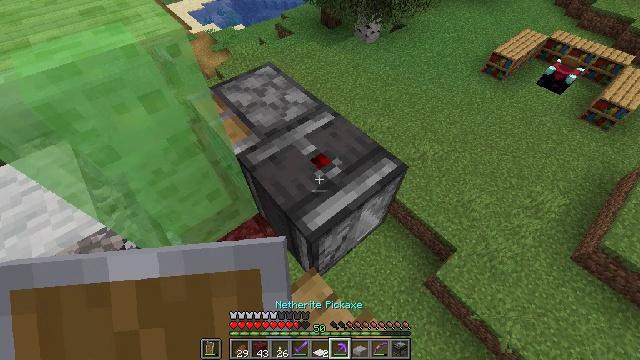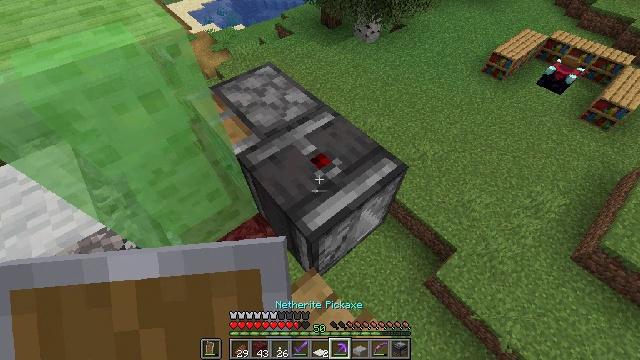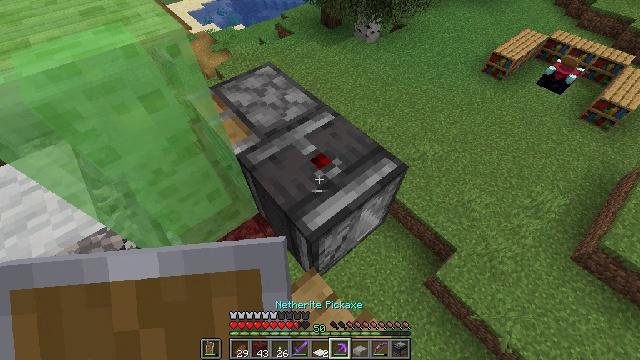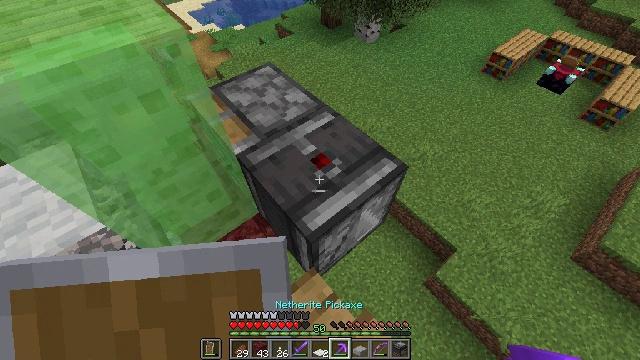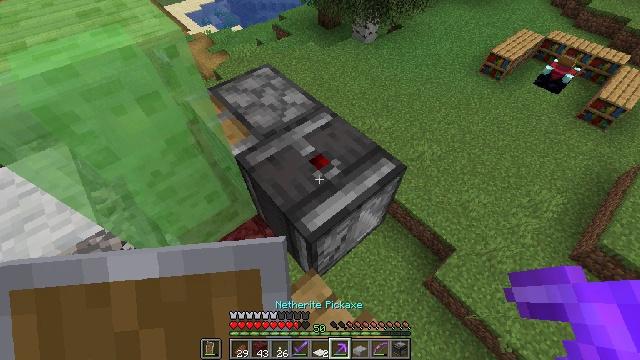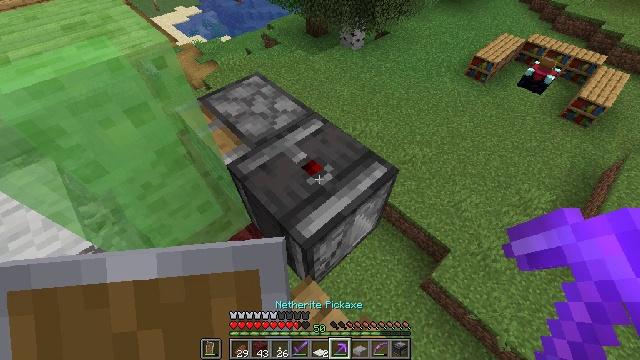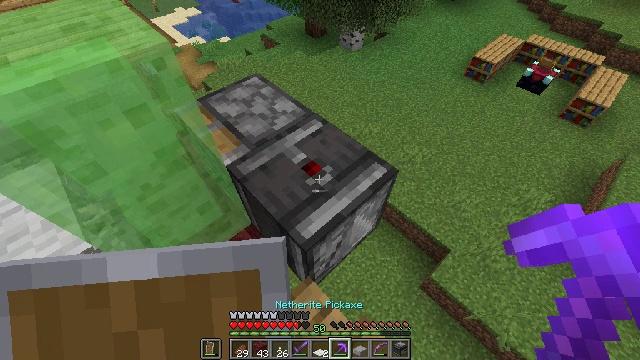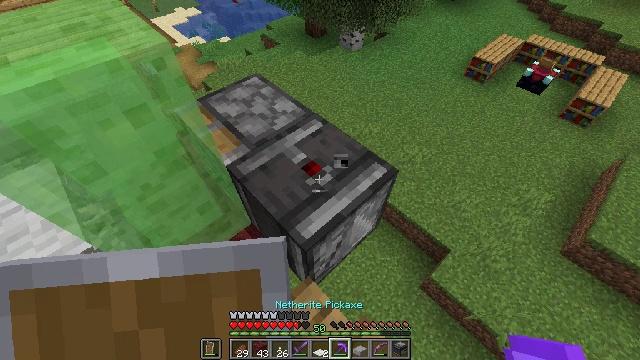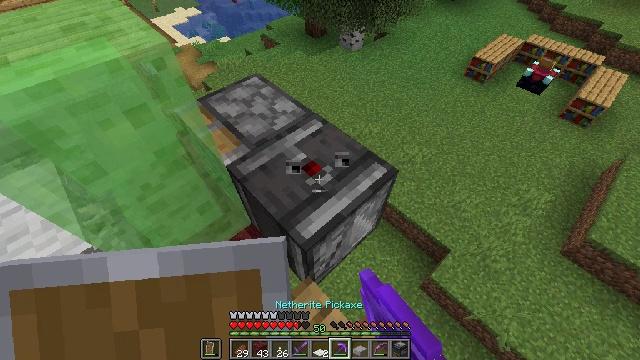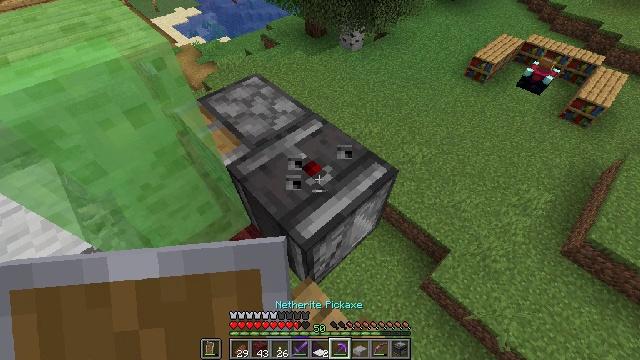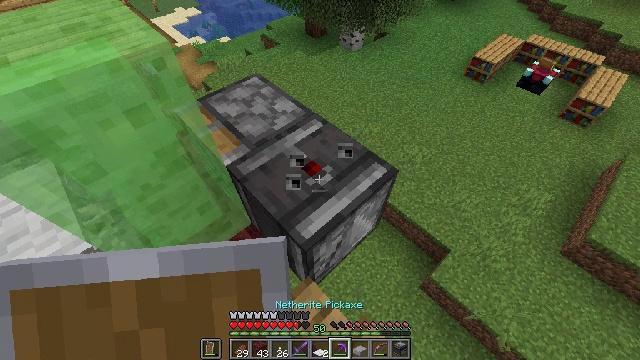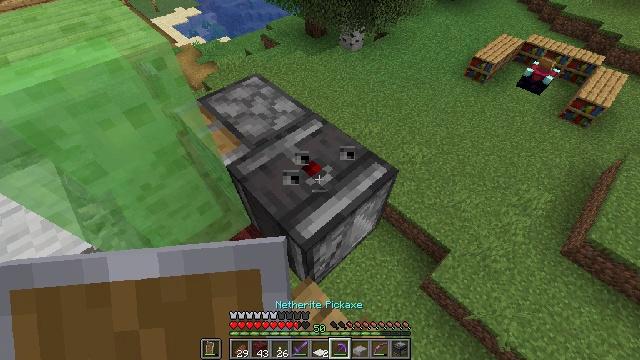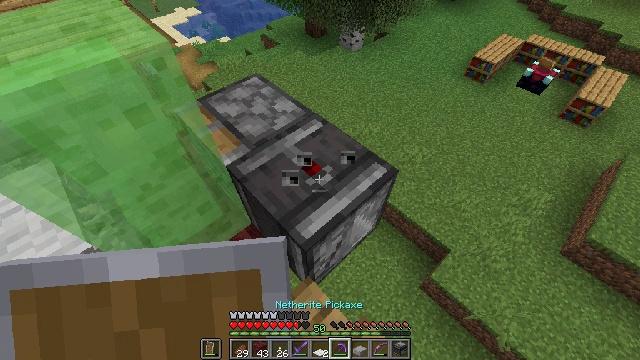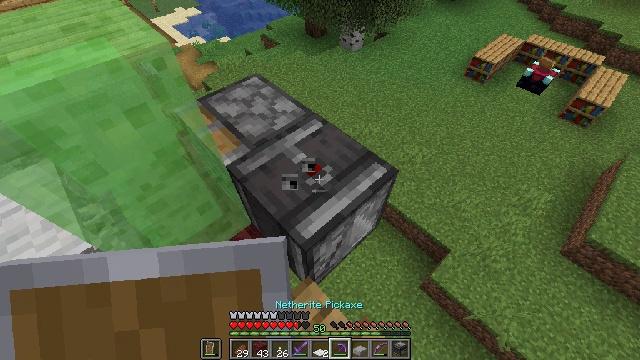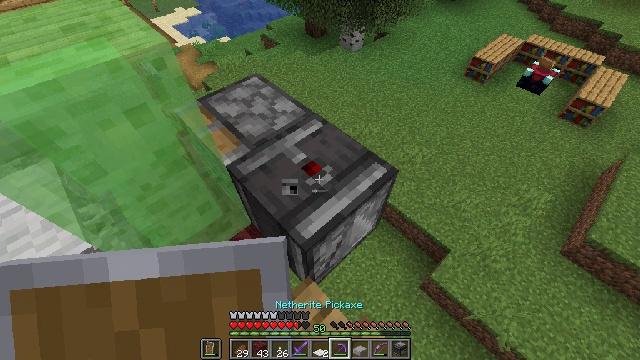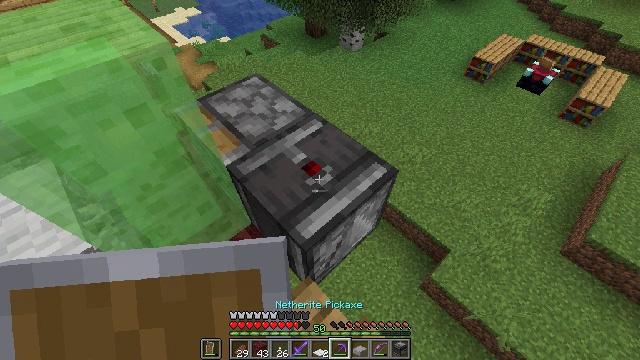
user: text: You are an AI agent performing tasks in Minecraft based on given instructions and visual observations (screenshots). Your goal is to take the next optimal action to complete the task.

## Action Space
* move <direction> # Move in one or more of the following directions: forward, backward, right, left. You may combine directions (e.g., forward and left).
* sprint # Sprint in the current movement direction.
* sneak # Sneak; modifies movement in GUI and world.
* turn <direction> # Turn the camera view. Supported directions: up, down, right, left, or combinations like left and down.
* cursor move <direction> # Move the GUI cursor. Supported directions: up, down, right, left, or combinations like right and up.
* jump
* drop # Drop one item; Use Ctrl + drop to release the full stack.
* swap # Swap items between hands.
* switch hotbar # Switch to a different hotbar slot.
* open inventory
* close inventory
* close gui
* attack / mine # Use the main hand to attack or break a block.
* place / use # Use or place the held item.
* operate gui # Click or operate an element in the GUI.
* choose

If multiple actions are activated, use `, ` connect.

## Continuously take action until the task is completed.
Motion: motion action
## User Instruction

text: Mine the observer block.
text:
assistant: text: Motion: no_op
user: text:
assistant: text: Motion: no_op
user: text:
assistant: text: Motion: no_op
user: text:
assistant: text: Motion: no_op
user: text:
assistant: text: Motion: turn right and up
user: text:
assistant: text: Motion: no_op
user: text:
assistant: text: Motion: attack / mine
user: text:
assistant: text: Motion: attack / mine
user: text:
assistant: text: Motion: attack / mine
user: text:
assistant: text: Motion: no_op
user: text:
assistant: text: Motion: no_op
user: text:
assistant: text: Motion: no_op
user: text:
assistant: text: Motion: no_op
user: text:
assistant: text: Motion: no_op
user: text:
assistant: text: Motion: no_op
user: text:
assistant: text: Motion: attack / mine
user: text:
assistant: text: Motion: attack / mine
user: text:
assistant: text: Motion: attack / mine
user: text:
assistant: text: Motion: attack / mine
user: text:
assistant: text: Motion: attack / mine
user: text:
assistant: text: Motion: attack / mine
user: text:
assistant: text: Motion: attack / mine
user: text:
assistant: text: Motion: attack / mine
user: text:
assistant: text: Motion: attack / mine
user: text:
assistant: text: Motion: attack / mine
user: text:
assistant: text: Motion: attack / mine